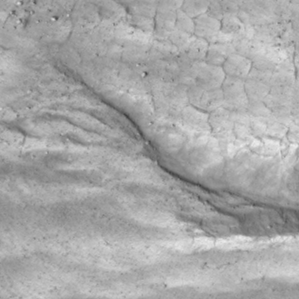
Label: non_frost